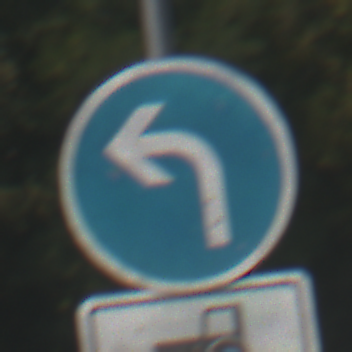
Verkehrszeichen: VorgeschriebeneFahrtrichtungLinks
Zusatzzeichen unten: MehrspurigeFahrzeugeFrei8
Umgebung: Outdoor, Nature
Tageszeit: Midday
Wetter: Clear
Licht: Natural
Jahreszeit: Summer
Kontrast: HighContrast